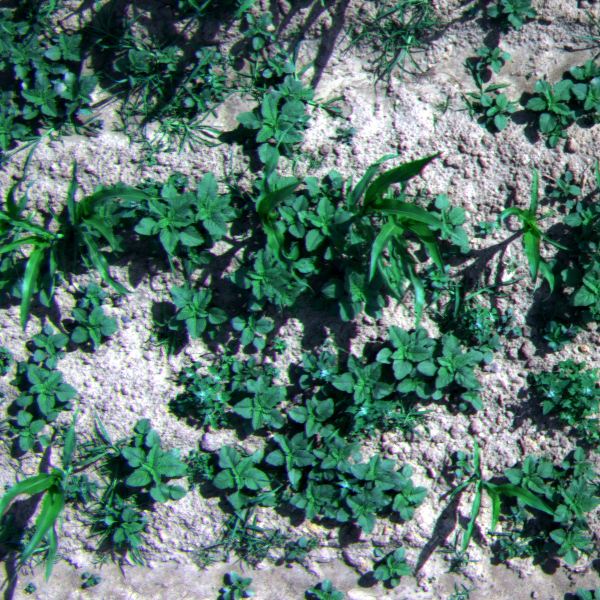
Acquisition date: 2023-06-15
Tile: 0454
Annotated plant instances:
label: amaranth
label: amaranth
label: amaranth
label: amaranth
label: amaranth
label: amaranth
label: amaranth
label: amaranth
label: maize
label: amaranth
label: amaranth
label: amaranth
label: quickweed
label: amaranth
label: amaranth
label: quickweed
label: amaranth
label: amaranth
label: amaranth
label: amaranth
label: amaranth
label: quickweed
label: amaranth
label: amaranth
label: amaranth
label: amaranth
label: quickweed
label: amaranth
label: amaranth
label: barnyard_grass
label: barnyard_grass
label: barnyard_grass
label: amaranth
label: maize
label: amaranth
label: amaranth
label: amaranth
label: amaranth
label: amaranth
label: amaranth
label: amaranth
label: amaranth
label: amaranth
label: amaranth
label: amaranth
label: quickweed
label: quickweed
label: barnyard_grass
label: amaranth
label: quickweed
label: barnyard_grass
label: barnyard_grass
label: amaranth
label: amaranth
label: amaranth
label: quickweed
label: quickweed
label: quickweed
label: amaranth
label: quickweed
label: amaranth
label: amaranth
label: amaranth
label: barnyard_grass
label: barnyard_grass
label: quickweed
label: amaranth
label: amaranth
label: amaranth
label: quickweed
label: amaranth
label: amaranth
label: amaranth
label: barnyard_grass
label: maize
label: barnyard_grass
label: amaranth
label: amaranth
label: amaranth
label: maize
label: maize
label: amaranth
label: quickweed
label: maize
label: amaranth
label: amaranth
label: amaranth
label: quickweed
label: amaranth
label: amaranth
label: amaranth
label: amaranth
label: amaranth
label: amaranth
label: amaranth
label: barnyard_grass
label: maize
label: barnyard_grass
label: maize
label: amaranth
label: maize
label: barnyard_grass
label: barnyard_grass
label: barnyard_grass
label: quickweed
label: barnyard_grass
label: barnyard_grass
label: barnyard_grass
label: barnyard_grass
label: barnyard_grass
label: barnyard_grass
label: amaranth
label: amaranth
label: quickweed
label: amaranth
label: amaranth
label: barnyard_grass
label: barnyard_grass
label: barnyard_grass
label: amaranth
label: amaranth
label: amaranth
label: amaranth
label: amaranth
label: amaranth
label: amaranth
label: amaranth
label: amaranth
label: barnyard_grass
label: amaranth
label: barnyard_grass
label: barnyard_grass
label: amaranth
label: amaranth
label: barnyard_grass
label: barnyard_grass
label: amaranth
label: barnyard_grass
label: barnyard_grass
label: quickweed
label: barnyard_grass
label: barnyard_grass
label: barnyard_grass
label: barnyard_grass
label: amaranth
label: barnyard_grass
label: weed_other
label: amaranth
label: amaranth
label: barnyard_grass
label: barnyard_grass
label: barnyard_grass
label: weed_other
label: amaranth
label: quickweed
label: weed_other
label: quickweed
label: weed_other
label: maize
label: weed_other